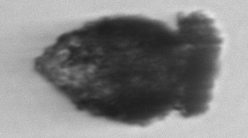
Label: Stenosemella_pacifica